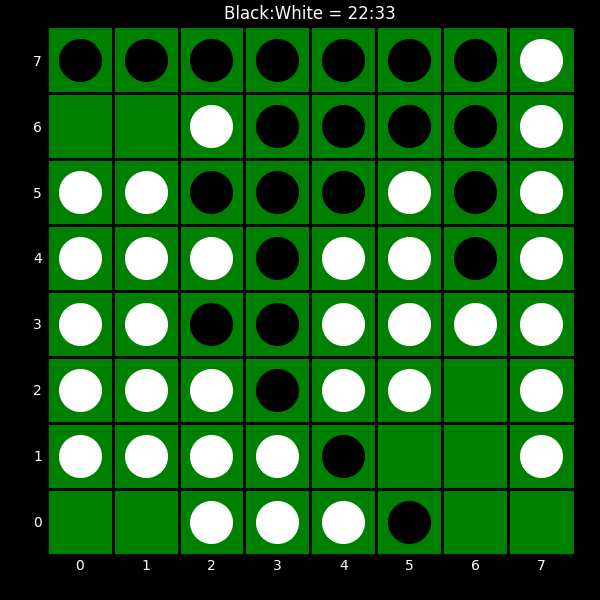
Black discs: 22
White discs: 33